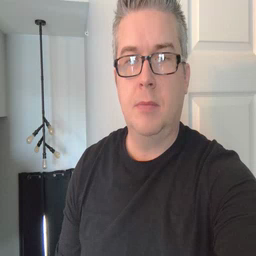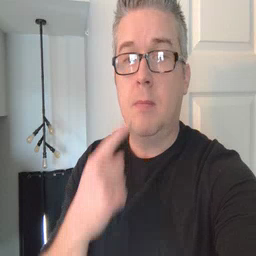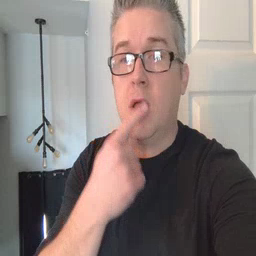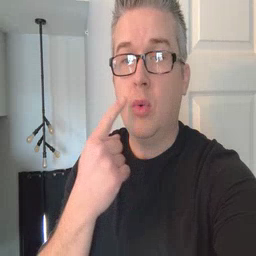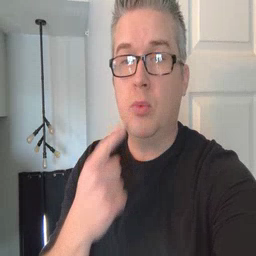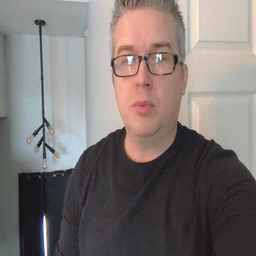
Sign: mouth